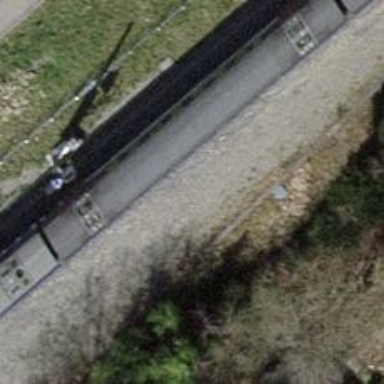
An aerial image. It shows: Abandoned railway siding.